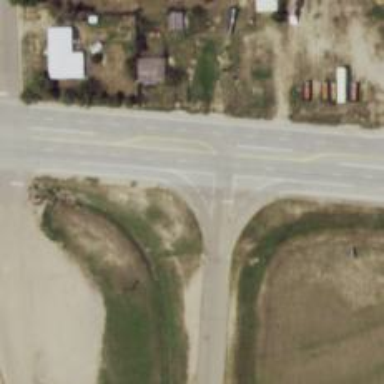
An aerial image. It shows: Trunk link road with asphalt surface graded as grade1.